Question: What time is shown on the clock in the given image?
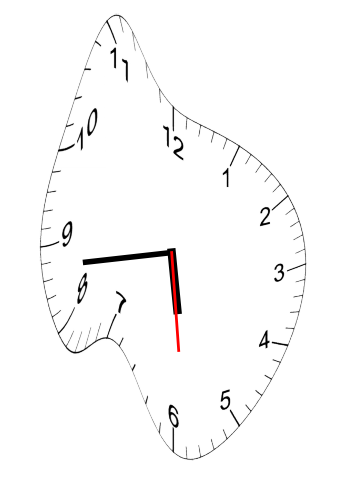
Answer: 05:43:29